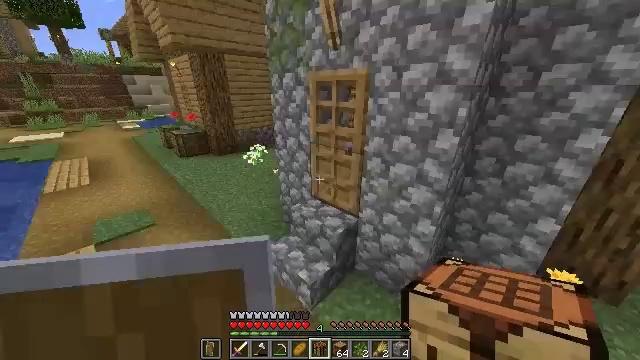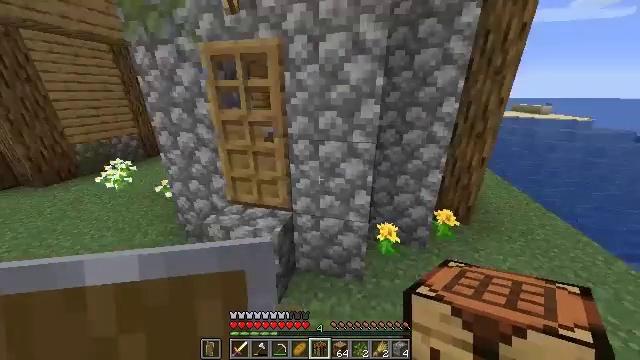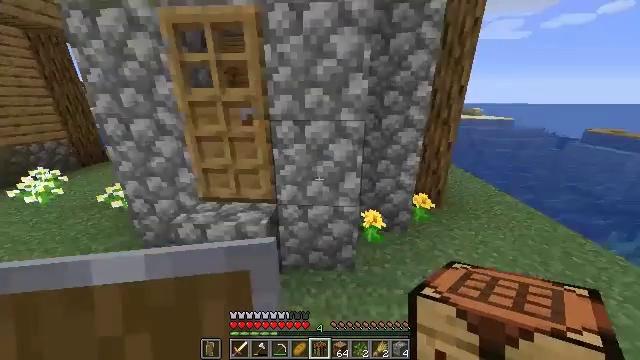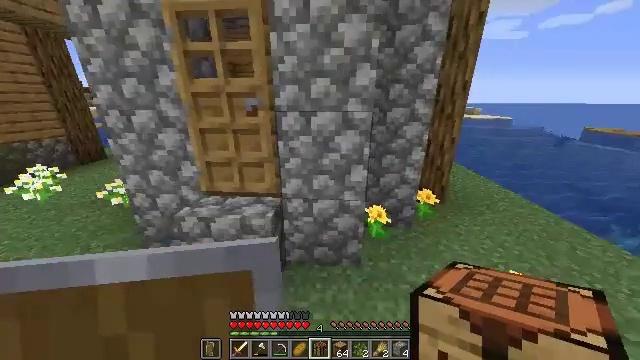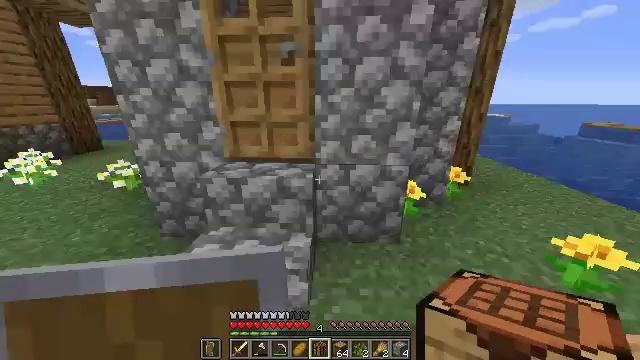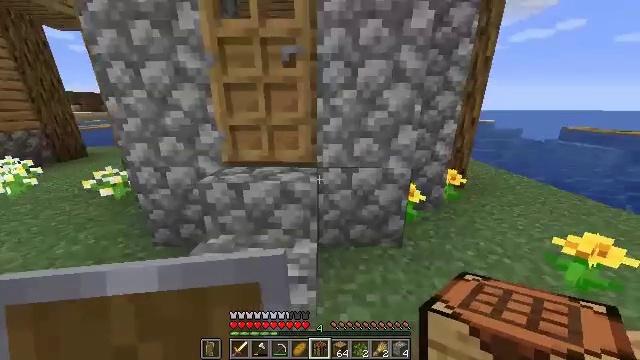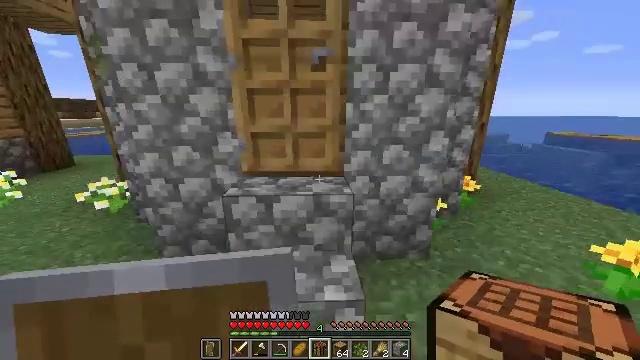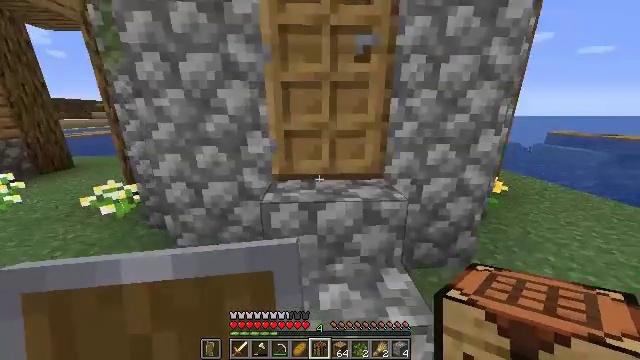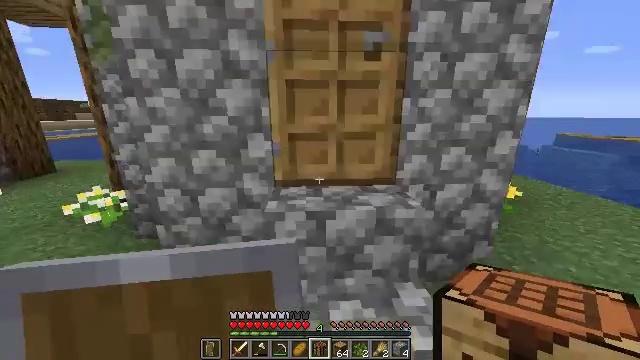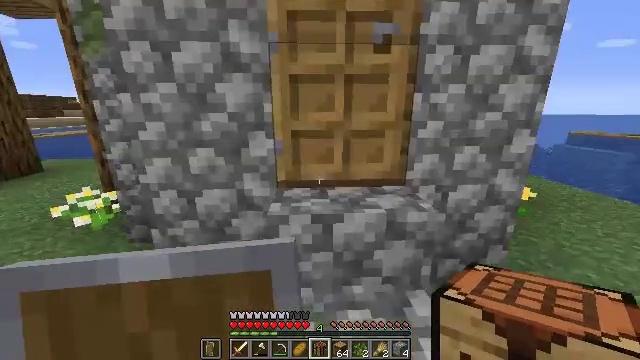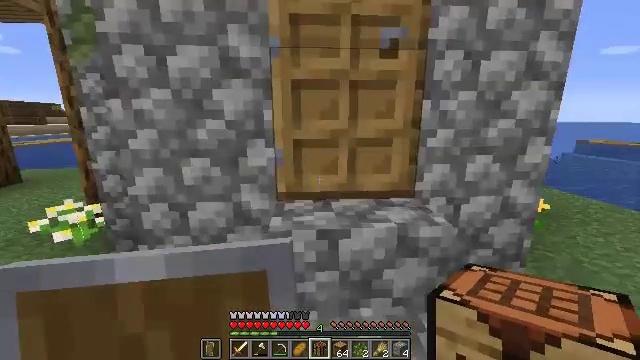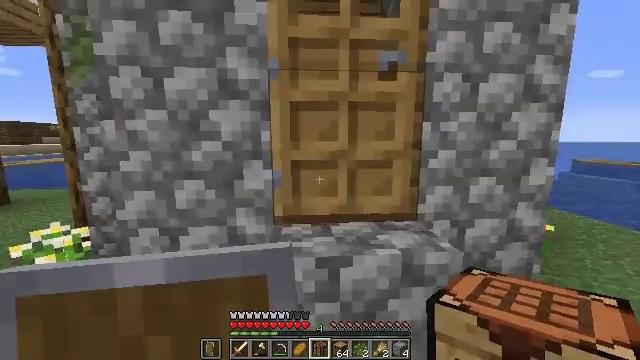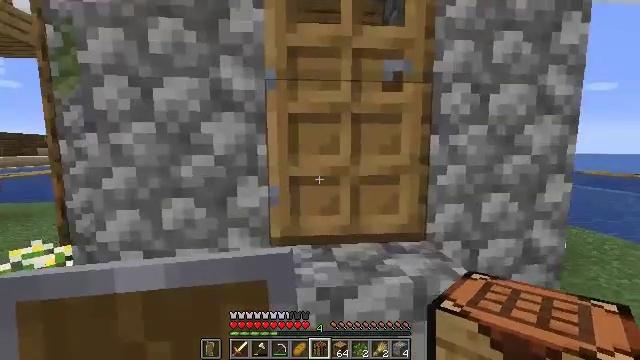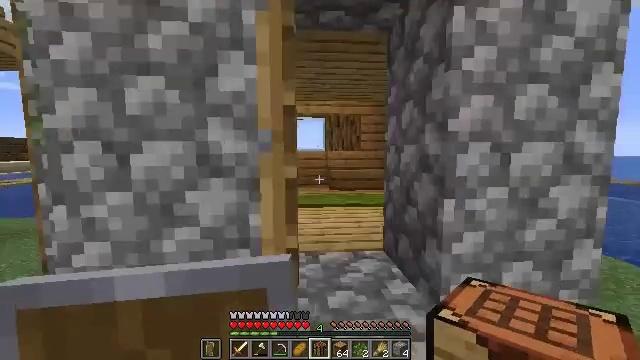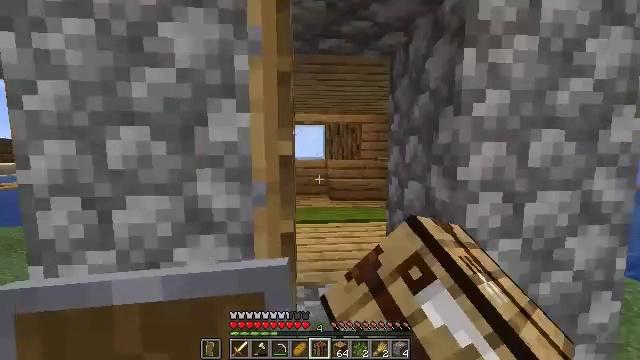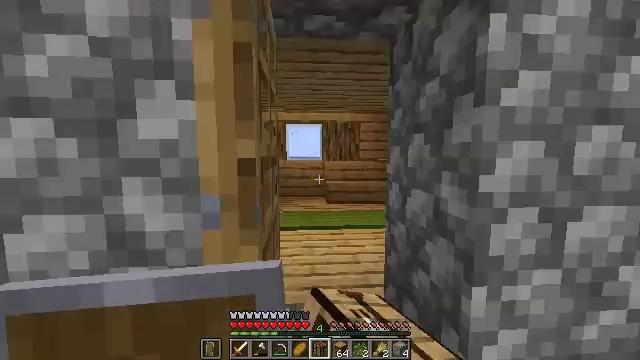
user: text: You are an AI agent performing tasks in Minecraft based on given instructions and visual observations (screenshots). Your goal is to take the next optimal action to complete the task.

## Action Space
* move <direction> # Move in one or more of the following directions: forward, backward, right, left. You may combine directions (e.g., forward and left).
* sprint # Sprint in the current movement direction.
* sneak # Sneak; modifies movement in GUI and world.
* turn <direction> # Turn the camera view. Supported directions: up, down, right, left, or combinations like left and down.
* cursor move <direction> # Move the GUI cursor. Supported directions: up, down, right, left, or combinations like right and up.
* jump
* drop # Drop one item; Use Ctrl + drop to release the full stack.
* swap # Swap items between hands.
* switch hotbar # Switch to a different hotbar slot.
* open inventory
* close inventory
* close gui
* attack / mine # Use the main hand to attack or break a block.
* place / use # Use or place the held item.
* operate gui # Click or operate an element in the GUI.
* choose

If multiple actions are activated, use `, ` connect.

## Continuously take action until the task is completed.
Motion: motion action
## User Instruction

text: Mine the grindstone block.
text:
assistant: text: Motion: move forward and move left, turn right and up, jump
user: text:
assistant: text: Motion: move forward and move left, turn right and up, jump
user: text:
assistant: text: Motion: move forward and move left
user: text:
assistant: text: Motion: move forward and move left, turn right
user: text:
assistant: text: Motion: move forward and move left, turn right and up
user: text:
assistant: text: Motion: move forward and move left, turn right and up
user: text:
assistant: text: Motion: no_op
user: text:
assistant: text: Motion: turn up
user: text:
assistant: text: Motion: no_op
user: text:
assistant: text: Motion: turn up
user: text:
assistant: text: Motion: move forward, turn up
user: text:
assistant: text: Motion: move forward, turn up
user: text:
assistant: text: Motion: move forward, use / place
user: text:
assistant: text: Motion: move forward, use / place
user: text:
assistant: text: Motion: move forward and move right, use / place
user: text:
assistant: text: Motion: move forward and move right
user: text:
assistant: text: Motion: move forward and move right
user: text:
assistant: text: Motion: move forward and move right
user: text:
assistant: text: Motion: move forward, turn left
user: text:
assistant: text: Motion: move forward, turn left
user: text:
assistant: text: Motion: move forward
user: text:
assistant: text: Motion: move forward
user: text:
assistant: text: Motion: move forward
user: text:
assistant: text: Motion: move forward
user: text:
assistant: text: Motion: move forward and move left
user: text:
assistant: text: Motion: move forward and move left
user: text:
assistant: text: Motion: move forward and move left
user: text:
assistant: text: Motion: move forward and move left
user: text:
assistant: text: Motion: move forward and move left
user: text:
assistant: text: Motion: move forward, turn left and down